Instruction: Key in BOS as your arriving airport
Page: home
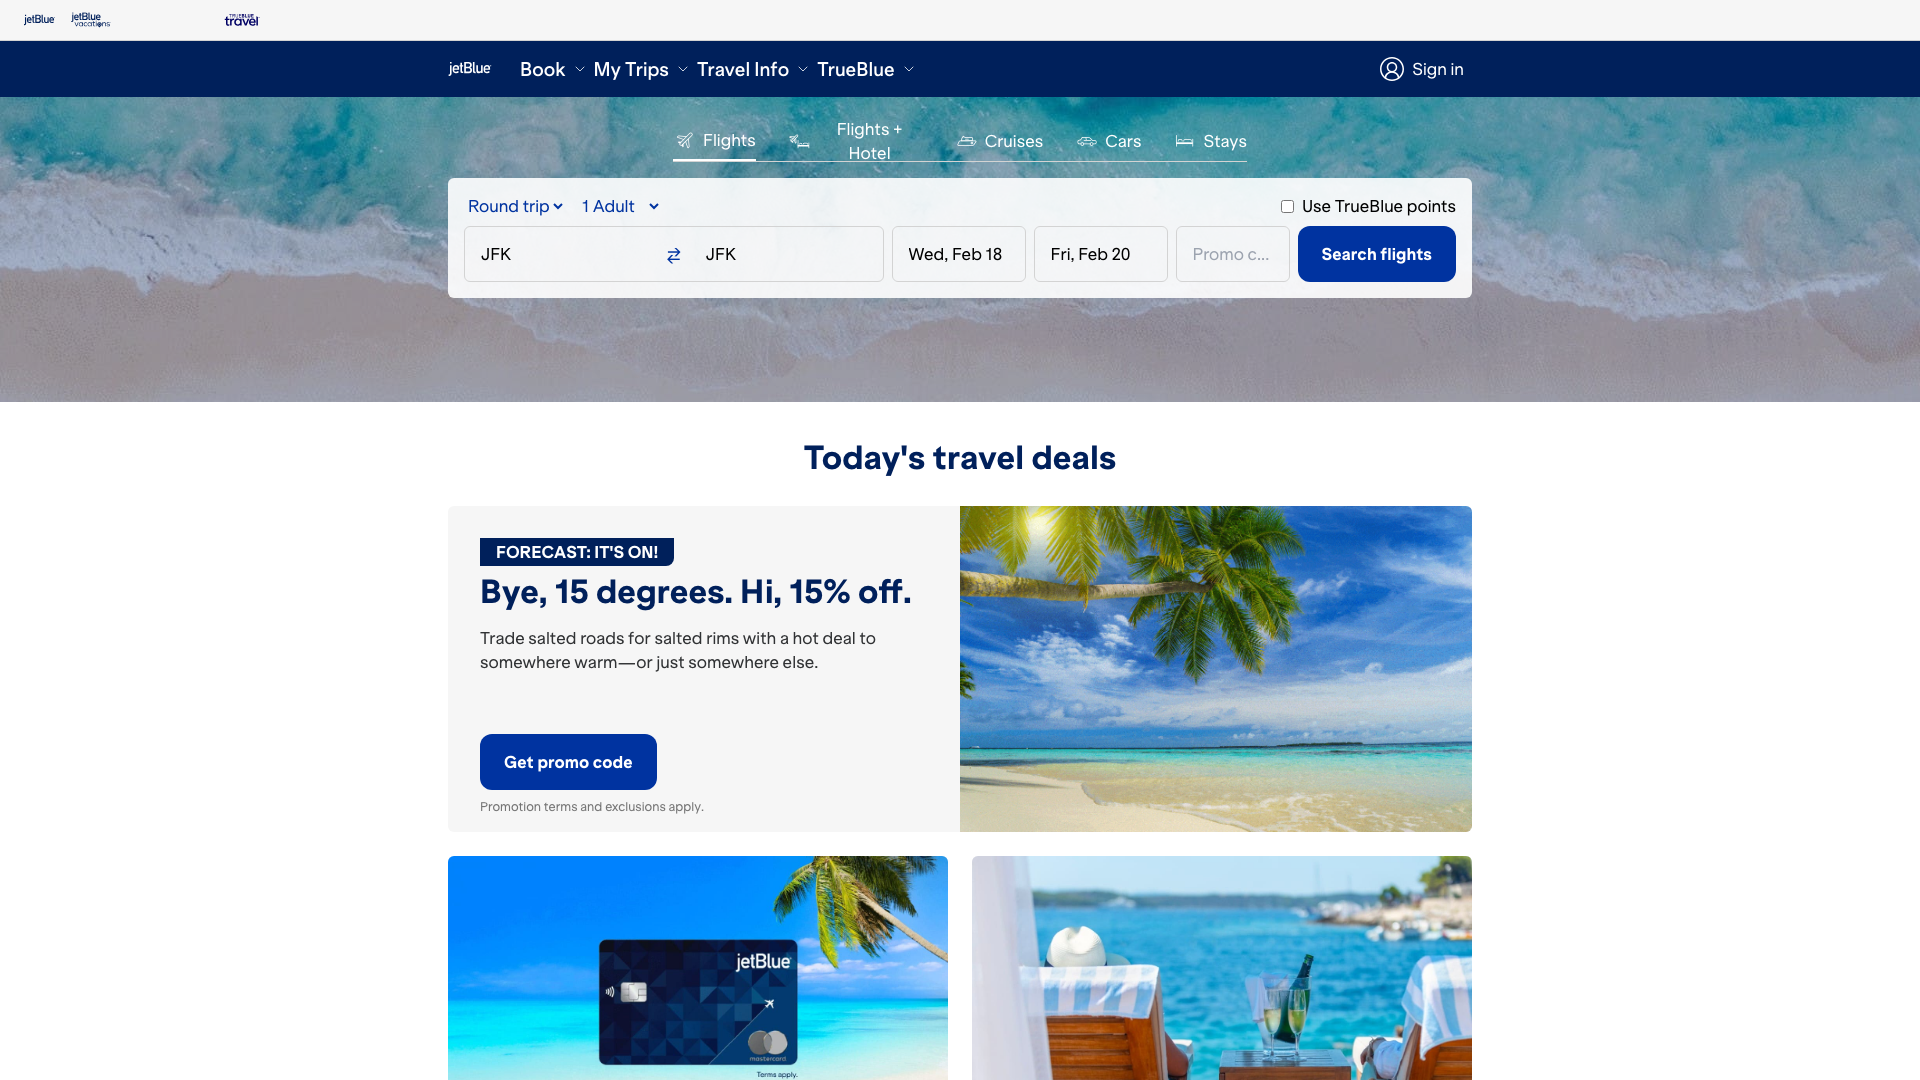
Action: type